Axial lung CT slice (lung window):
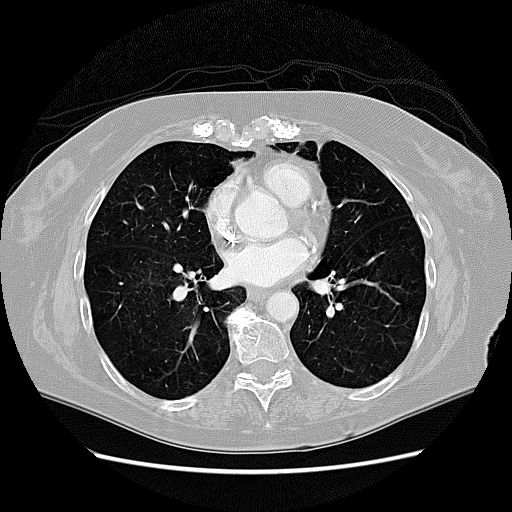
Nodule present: no